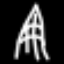
Label: The Eiffel Tower